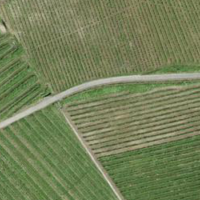
EUNIS habitat code: 40
Species observed at this site:
Tanacetum vulgare